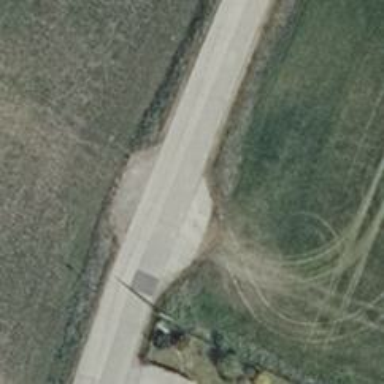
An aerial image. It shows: Passing place on the road.